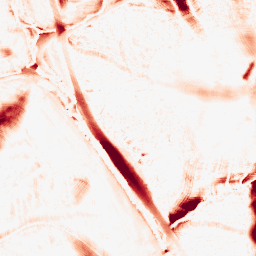
Category: morphological
Decomposition family: morphological_ellipse
Decomposition parameters: operation: opening
width: 30
height: 50
Upsampling method: sinc_hamming
Upsampling parameters: scale: 4
kernel_size: 16
Upsampling scale: 4